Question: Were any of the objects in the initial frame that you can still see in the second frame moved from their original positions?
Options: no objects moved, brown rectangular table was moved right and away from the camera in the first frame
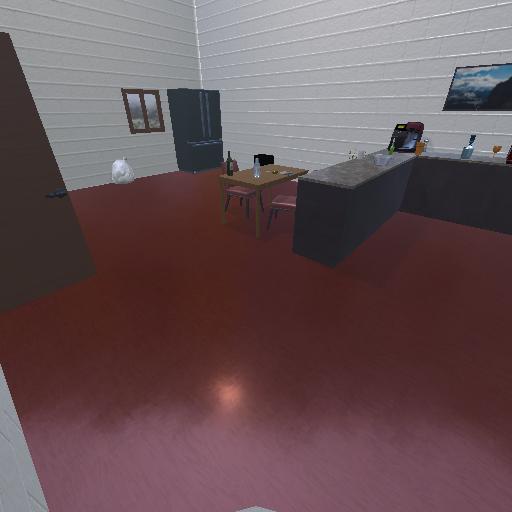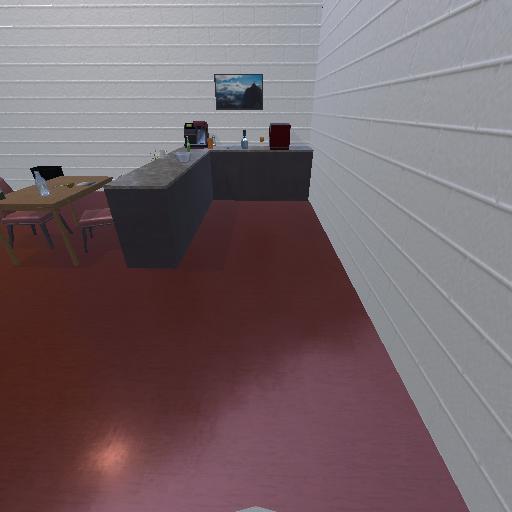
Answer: no objects moved